Question: perhaps this is a duplicate question like: <URL>, but the answer didn't solve my problem
I want to implement a drop down menu on sherlock actionbar with a custom initial view like this:

My code can successfully create the list as I wanted, but when I clicked on the item, the "onNavigationItemSelected" function didn't receive anything
My code:
'''
public void someFunction(){
getSupportActionBar().setDisplayHomeAsUpEnabled(true);
getSupportActionBar().setIcon(R.drawable.edit_done);
getSupportActionBar().setNavigationMode(com.actionbarsherlock.app.ActionBar.NAVIGATION_MODE_LIST);
final String[] choices = {"Select all"};
CustomSpinnerAdapter spinnerAdapter = new CustomSpinnerAdapter(MainActivity.getInstance(), android.R.layout.simple_spinner_dropdown_item, choices);
getSupportActionBar().setListNavigationCallbacks(spinnerAdapter, this);
spinnerAdapter.setDropDownViewResource(R.layout.sherlock_spinner_dropdown_item);
}
@Override
public boolean onNavigationItemSelected(int itemPosition, long itemId) {
Log.d("OUTPUT", "selected menu position:" + itemPosition);
return true;
}
private class CustomSpinnerAdapter extends ArrayAdapter<String> implements SpinnerAdapter {
private LayoutInflater layoutInflater;
public CustomSpinnerAdapter(Context context, int textViewResourceId, String[] values) {
super(context, textViewResourceId, values);
this.layoutInflater = (LayoutInflater) context.getSystemService(Context.LAYOUT_INFLATER_SERVICE);
}
@Override
public View getView(int position, View convertView, ViewGroup parent) {
return imageview1;
}
@Override
public View getDropDownView(int position, View convertView,
ViewGroup parent) {
convertView = layoutInflater.inflate(R.layout.sherlock_spinner_dropdown_item, parent, false);
((TextView)convertView).setText("Select all");
return convertView;
}
}
'''
as you can see, the log in "onNavigationItemSelected" only appears once when "somefunction" is called, after that, you wouldn't see any log when you click on list items
hopes someone can solve my problem
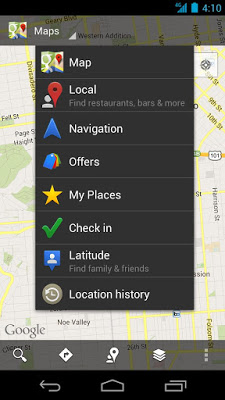
Answer: The problem is because I have only one item in my list, this only one item is selected when the list is created and onNavigationItemSelected will not responde when you click on the item that had been selected, I guess.
I added another item in the list and the problem solved.